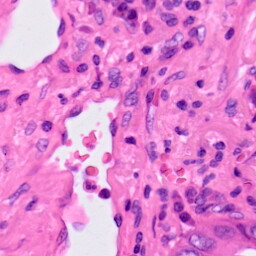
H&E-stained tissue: Lung